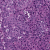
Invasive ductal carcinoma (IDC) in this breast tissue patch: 1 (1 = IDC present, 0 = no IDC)